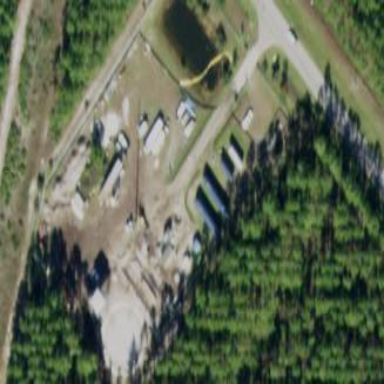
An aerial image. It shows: Water works facility.